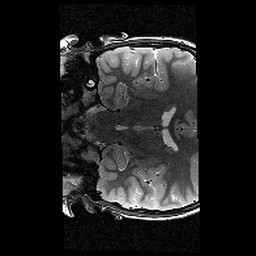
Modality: T2w
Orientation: coronal
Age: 11
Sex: male
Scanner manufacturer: siemens
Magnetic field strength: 3 T
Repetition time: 9.23 s
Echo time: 0.067 s